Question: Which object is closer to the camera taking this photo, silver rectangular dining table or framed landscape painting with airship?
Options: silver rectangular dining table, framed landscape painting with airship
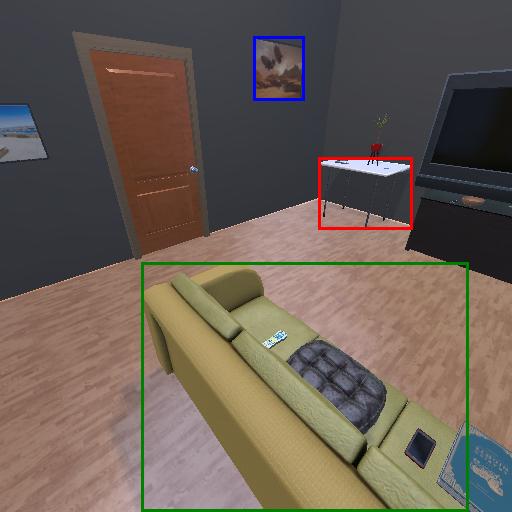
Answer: silver rectangular dining table